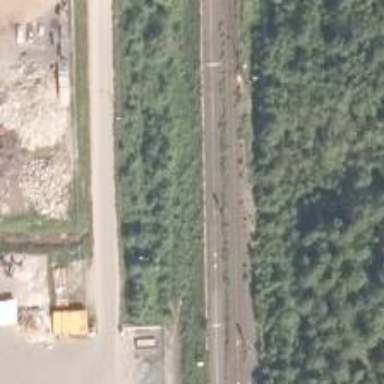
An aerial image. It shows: Site related to railway infrastructure.